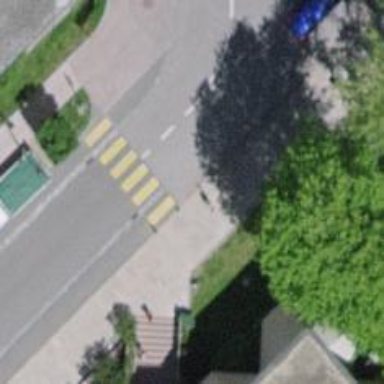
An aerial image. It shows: Marked crossing on footway.